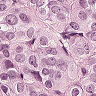
Metastatic tissue present: yes